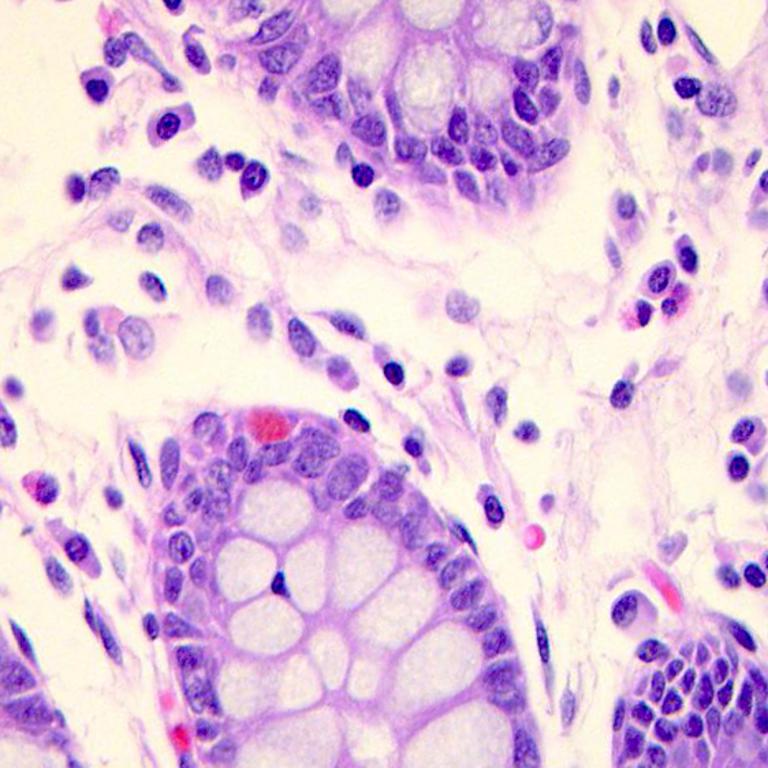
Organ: colon
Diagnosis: benign